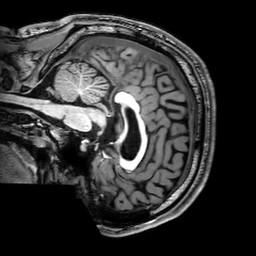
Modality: T1w
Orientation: sagittal
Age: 20
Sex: male
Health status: healthy
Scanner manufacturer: philips
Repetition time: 0.008241 s
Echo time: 0.00378 s